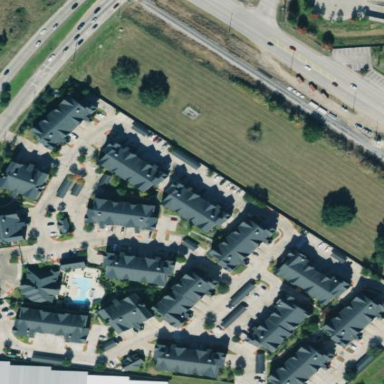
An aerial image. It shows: Residential area with apartments.